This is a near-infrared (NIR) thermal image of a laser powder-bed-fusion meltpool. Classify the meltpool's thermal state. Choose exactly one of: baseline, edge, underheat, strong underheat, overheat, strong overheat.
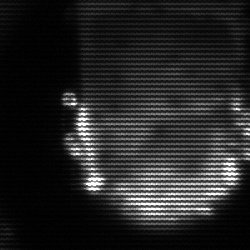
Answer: baseline